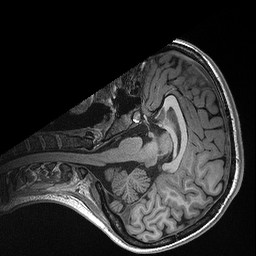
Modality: T1w
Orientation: axial
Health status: healthy
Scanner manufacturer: siemens
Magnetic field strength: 3 T
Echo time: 0.00298 s